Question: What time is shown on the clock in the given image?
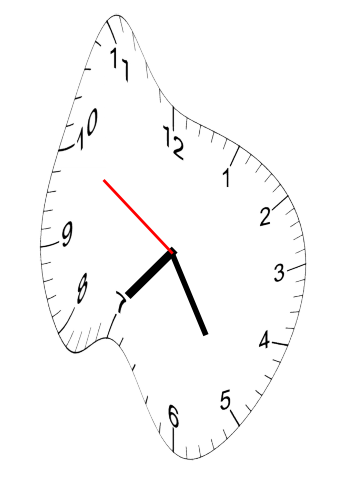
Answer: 07:24:50